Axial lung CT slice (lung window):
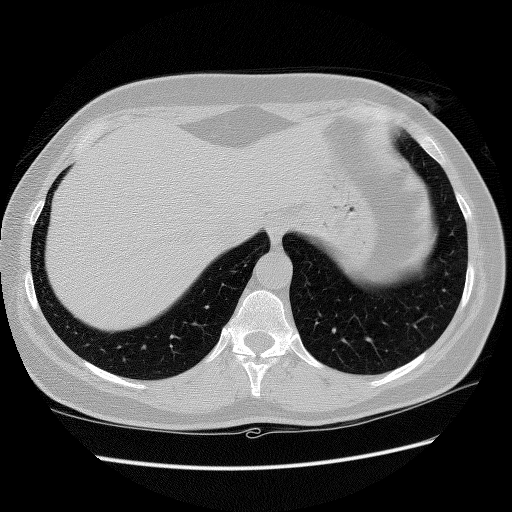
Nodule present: no